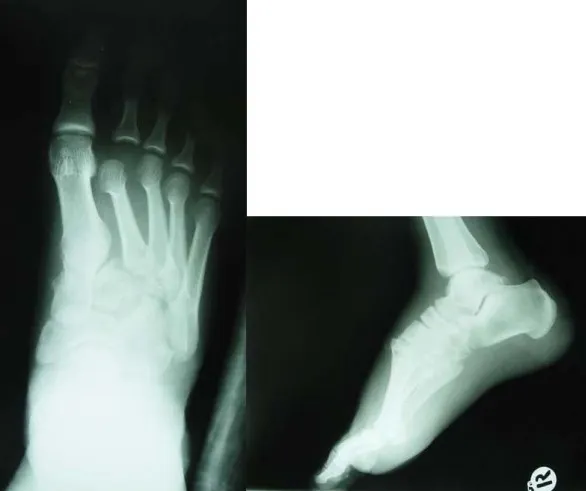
Anteroposterior, oblique and lateral views of the right foot of the patient on arrival. (The date, seen on the lateral view is the time of slide preparation. ).
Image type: radiology (x_ray)